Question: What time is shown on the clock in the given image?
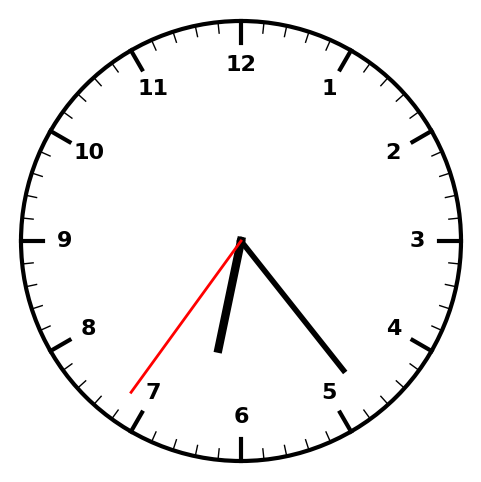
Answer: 06:23:36